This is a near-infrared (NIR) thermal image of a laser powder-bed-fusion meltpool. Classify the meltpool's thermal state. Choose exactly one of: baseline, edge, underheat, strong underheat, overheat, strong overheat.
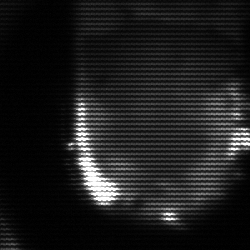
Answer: baseline